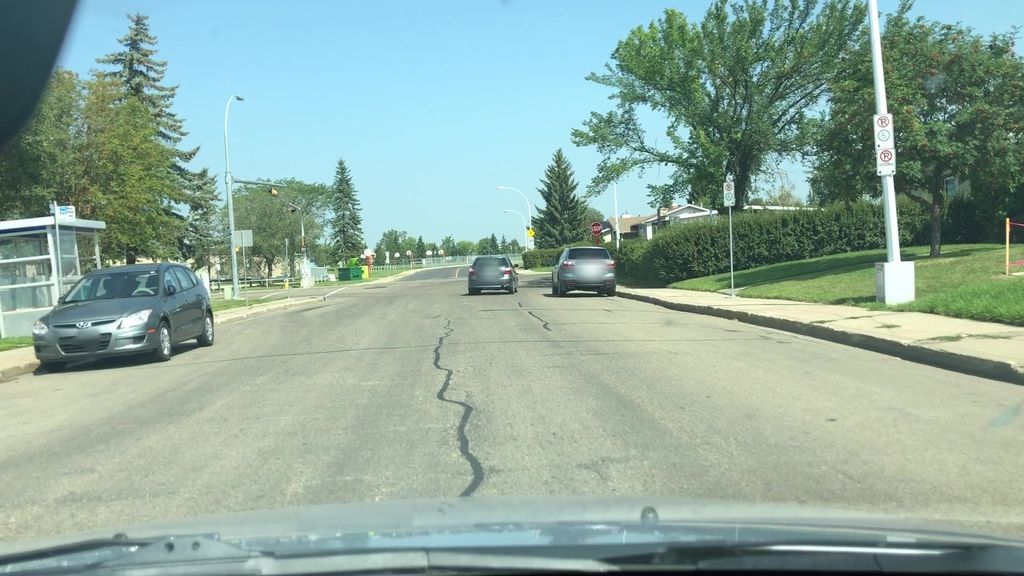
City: edmonton